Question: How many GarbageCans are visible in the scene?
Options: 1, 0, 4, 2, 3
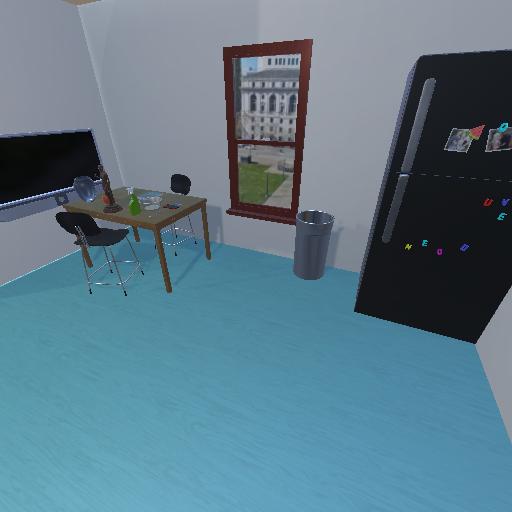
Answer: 1